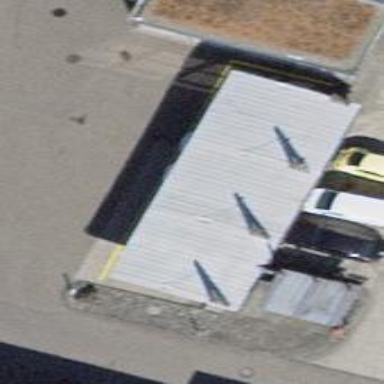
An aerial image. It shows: View of roof of building.